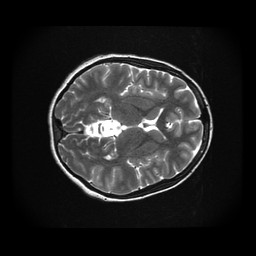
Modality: T2w
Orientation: axial
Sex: female
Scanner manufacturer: ge
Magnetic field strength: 3 T
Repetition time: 5 s
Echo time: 0.1022 s